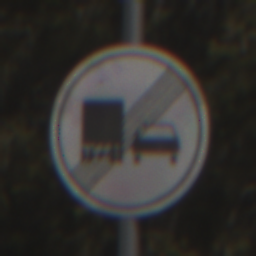
Verkehrszeichen: EndeUeberholverbotKraftfahrzeuge
Umgebung: Outdoor, Nature
Tageszeit: Midday
Wetter: PartlyCloudy
Licht: Natural
Jahreszeit: NotSpecified
Kontrast: HighContrast